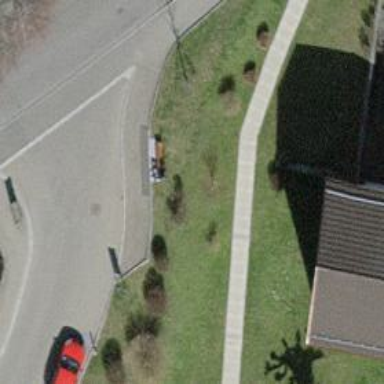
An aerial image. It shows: Brown bench in the vicinity.